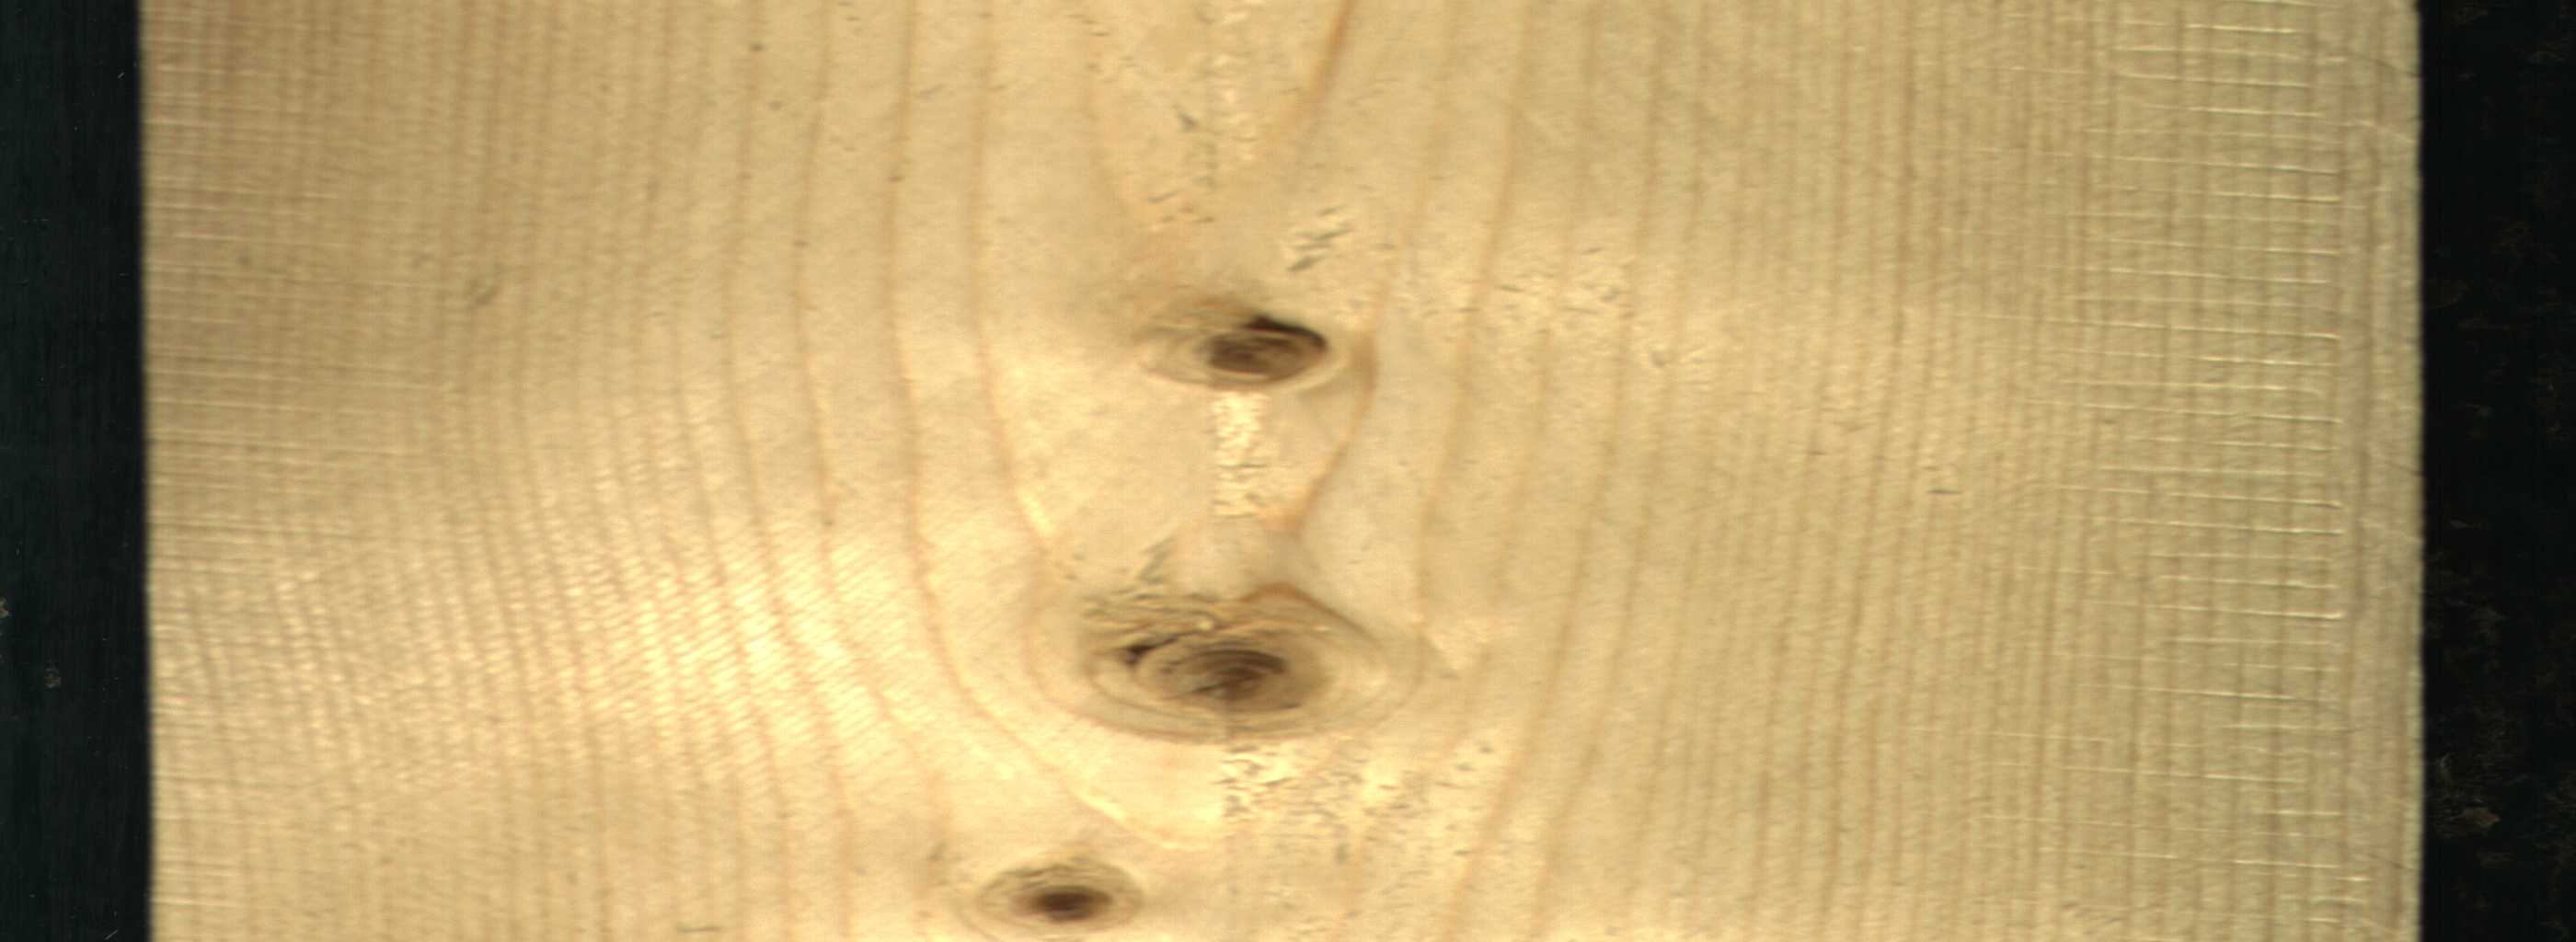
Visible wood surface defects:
Live_Knot
Live_Knot
Live_Knot